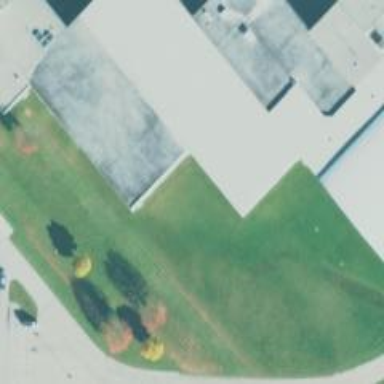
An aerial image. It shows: Commercial building that houses aviation museum.